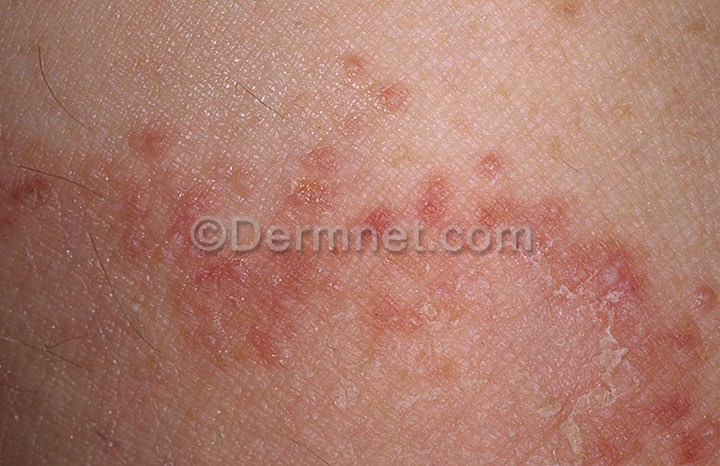
Disease: Tinea Ringworm Candidiasis and other Fungal Infections